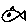
Label: fish